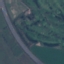
Land use / land cover class: Highway